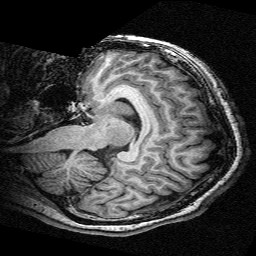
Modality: T1w
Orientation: sagittal
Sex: female
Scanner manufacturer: siemens
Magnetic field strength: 3 T
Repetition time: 2.3 s
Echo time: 0.00336 s